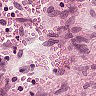
Metastatic tissue present: no